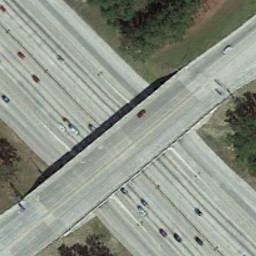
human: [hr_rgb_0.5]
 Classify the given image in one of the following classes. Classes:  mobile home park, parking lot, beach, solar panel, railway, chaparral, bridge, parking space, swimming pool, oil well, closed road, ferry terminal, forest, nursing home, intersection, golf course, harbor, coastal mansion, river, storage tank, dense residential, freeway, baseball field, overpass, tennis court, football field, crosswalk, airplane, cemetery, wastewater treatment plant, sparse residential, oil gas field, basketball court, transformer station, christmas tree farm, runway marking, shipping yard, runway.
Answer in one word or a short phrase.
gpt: overpass